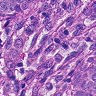
Metastatic tissue present: yes